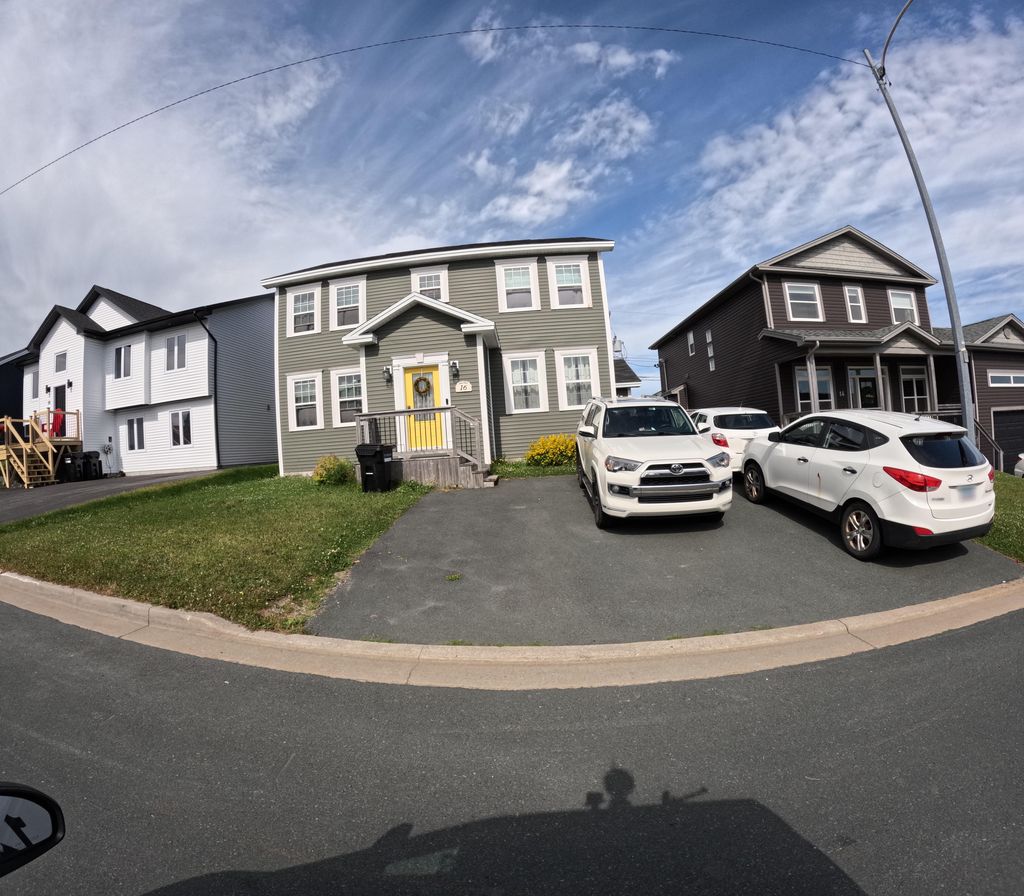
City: st_johns